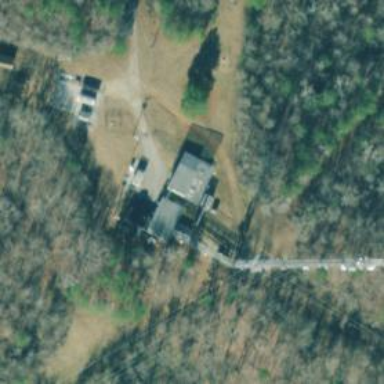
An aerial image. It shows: Man-made mast used for communication purposes.